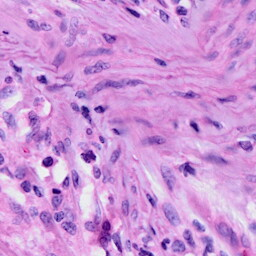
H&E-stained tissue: Cervix